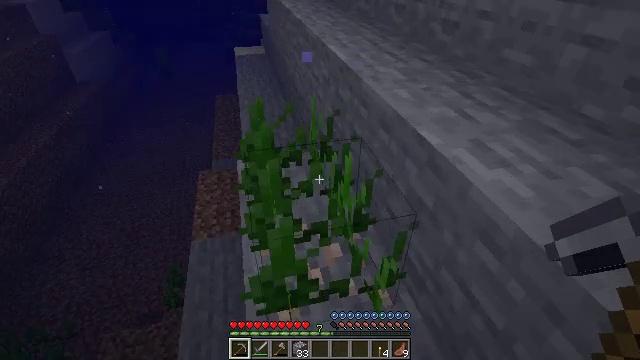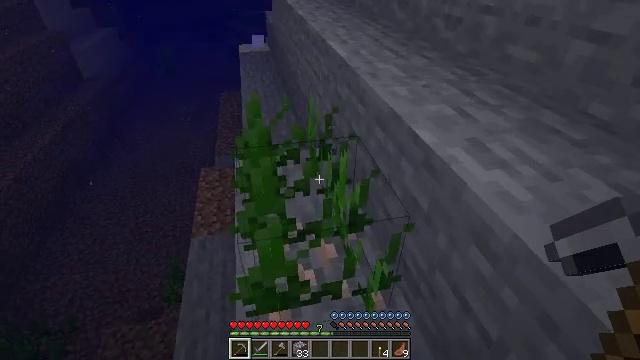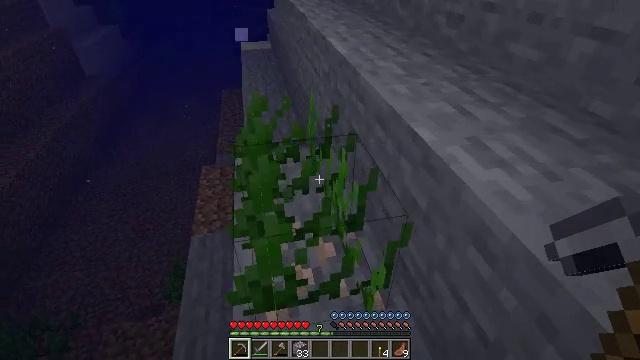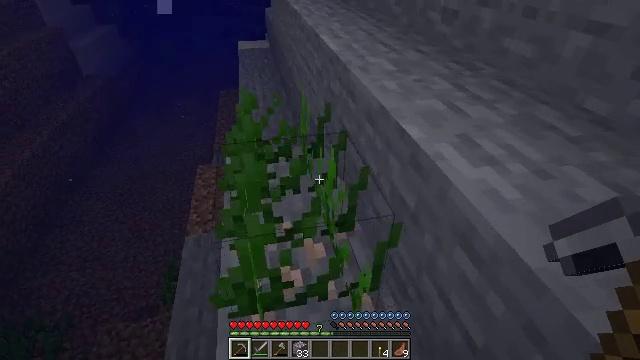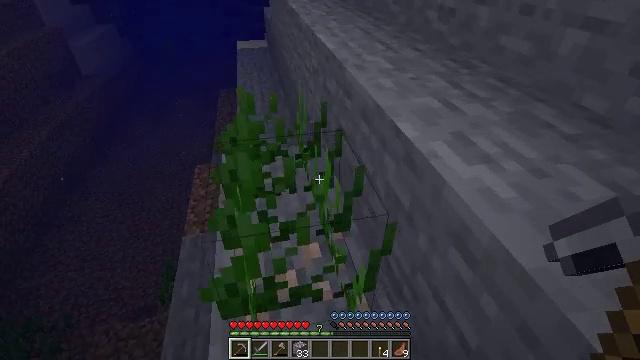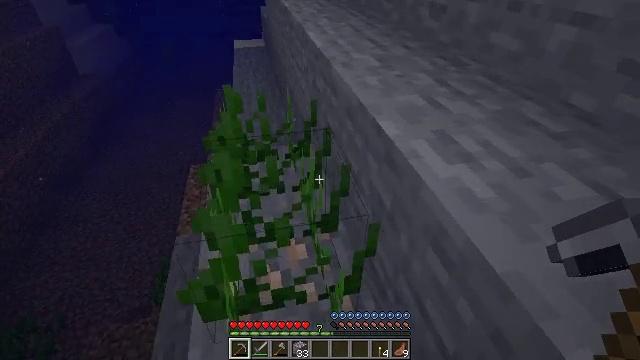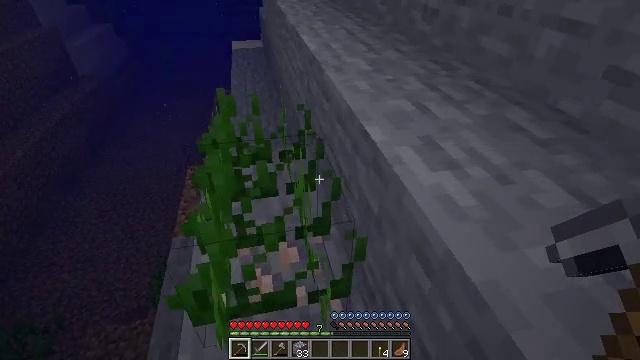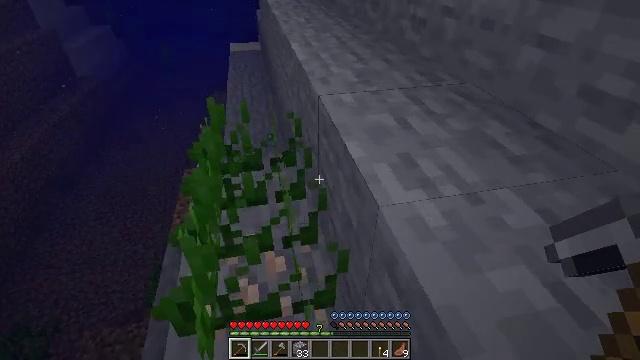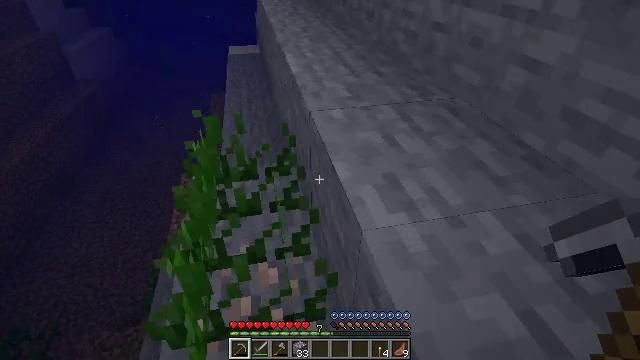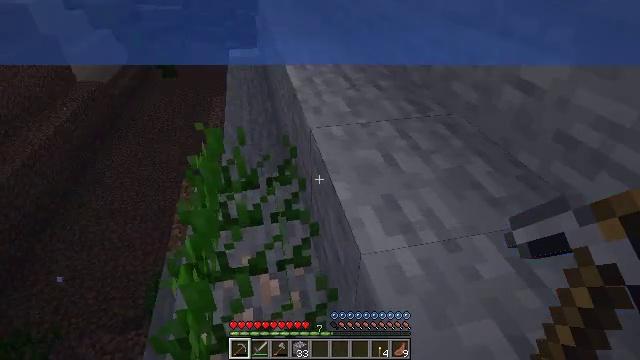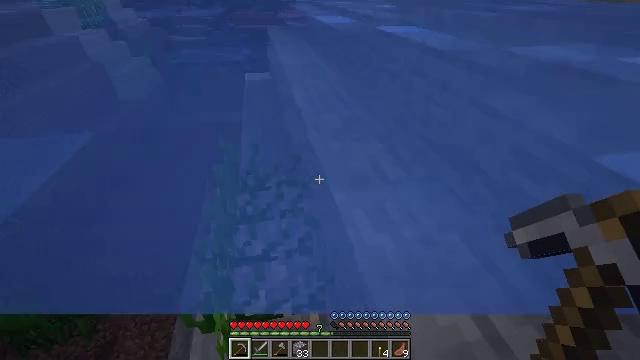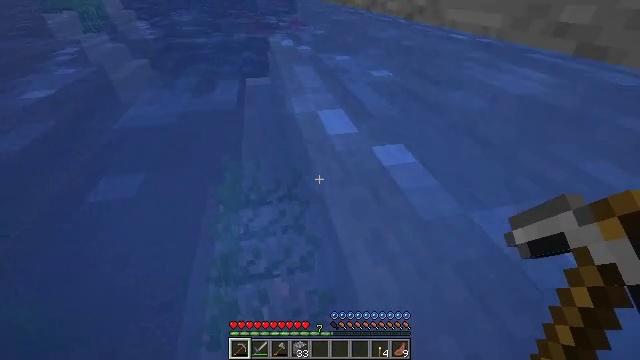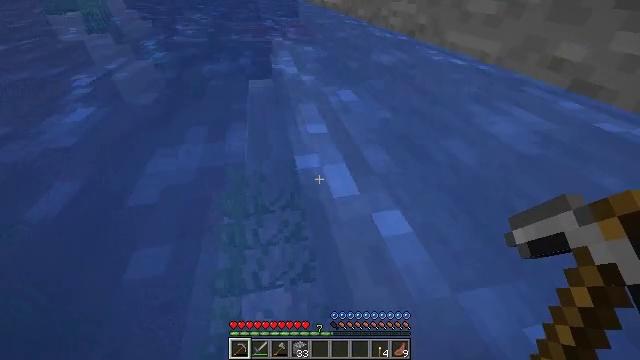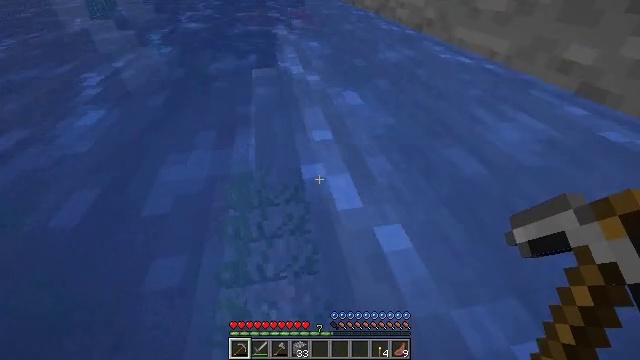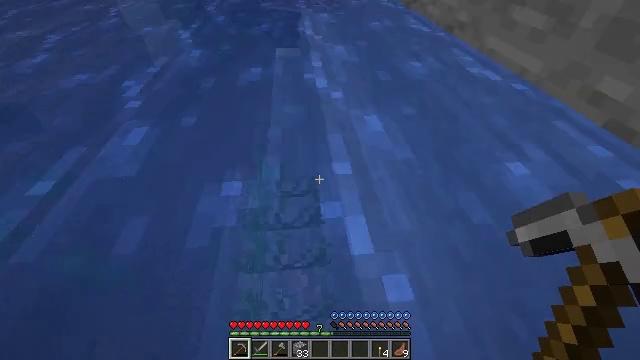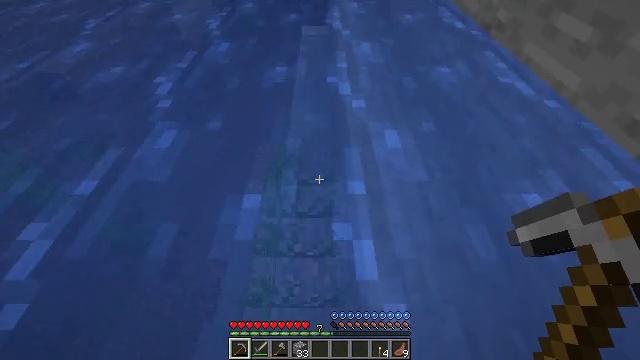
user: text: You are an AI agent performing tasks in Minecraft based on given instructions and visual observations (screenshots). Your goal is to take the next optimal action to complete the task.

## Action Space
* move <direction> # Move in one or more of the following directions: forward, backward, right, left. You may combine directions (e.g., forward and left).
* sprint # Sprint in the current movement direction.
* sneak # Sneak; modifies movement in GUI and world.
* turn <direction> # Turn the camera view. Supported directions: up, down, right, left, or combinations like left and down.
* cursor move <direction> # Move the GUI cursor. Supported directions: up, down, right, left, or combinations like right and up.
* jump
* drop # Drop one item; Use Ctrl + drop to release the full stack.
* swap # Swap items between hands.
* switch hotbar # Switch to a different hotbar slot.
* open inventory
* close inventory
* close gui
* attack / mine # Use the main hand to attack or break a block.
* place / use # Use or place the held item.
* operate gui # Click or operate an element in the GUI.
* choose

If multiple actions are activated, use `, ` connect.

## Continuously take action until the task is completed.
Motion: motion action
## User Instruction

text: Collect seagrass by hand or tool.
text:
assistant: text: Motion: move right, turn left
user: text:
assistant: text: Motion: no_op
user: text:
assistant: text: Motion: no_op
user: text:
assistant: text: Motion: move right
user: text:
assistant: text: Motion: move right
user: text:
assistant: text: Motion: move right, jump
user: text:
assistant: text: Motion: move forward and move right, jump
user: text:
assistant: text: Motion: move forward and move right, jump
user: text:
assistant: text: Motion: move forward and move right, jump
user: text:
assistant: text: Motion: move forward and move right, jump
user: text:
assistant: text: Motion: move forward and move right, jump
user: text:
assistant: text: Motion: move forward and move right, jump
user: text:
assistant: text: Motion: move forward and move right, turn left and down, jump
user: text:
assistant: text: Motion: move forward and move right, turn left and down
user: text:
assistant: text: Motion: move forward and move right, turn left and down
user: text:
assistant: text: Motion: move forward and move right, turn left and down
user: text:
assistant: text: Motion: move forward and move right, turn down
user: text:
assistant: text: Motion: move forward and move right, turn left and down
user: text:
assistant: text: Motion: move forward and move right, turn left and down
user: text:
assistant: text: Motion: move right, turn left and down
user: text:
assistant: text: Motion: move right, turn left and down
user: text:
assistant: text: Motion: move right, sneak, turn left and down
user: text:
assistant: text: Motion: sneak, turn left and down
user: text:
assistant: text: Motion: sneak, turn left
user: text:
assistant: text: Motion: sneak, turn left and down
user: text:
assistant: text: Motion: sneak, turn left
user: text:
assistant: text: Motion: sneak, turn left
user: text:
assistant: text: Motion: sneak, turn left
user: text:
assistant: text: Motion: sneak, turn left
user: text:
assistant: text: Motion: turn left